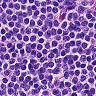
Metastatic tissue present: no